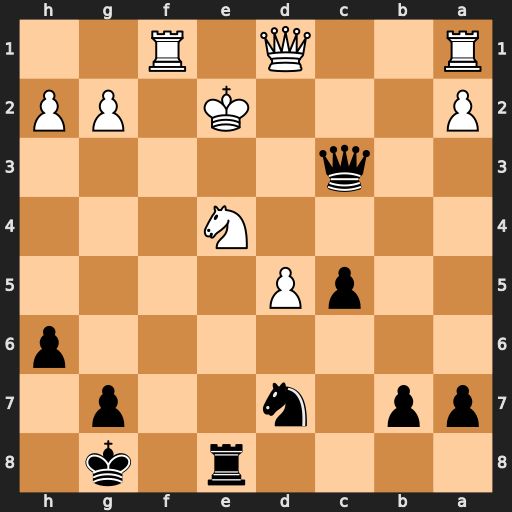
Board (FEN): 4r1k1/pp1n2p1/7p/2pP4/4N3/2q5/P3K1PP/R2Q1R2
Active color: b
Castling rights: -
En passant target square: -
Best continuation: Rxe4+ Kf2 Qe3#